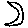
Label: moon